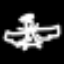
Label: angel